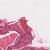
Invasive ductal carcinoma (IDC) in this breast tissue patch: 0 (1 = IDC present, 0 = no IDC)